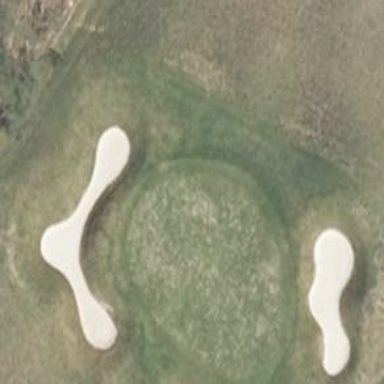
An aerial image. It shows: Golf green.